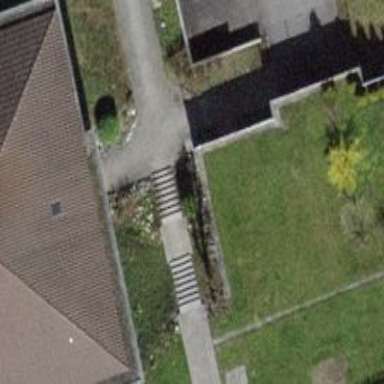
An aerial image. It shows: Road with steps.